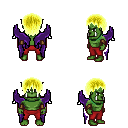
a pixel art fantasy rpg character, male body template, orc, green skin, purple wings, red pants, gold plain hairstyle, cloth bracers, four views (front, back, left, right), 2x2 character sprite sheet, small pixel art, hard edges, no anti-aliasing